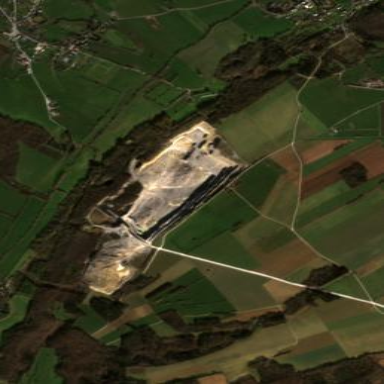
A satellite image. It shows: Quarry area.